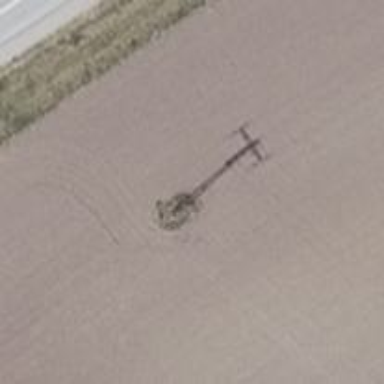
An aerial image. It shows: Power pole.